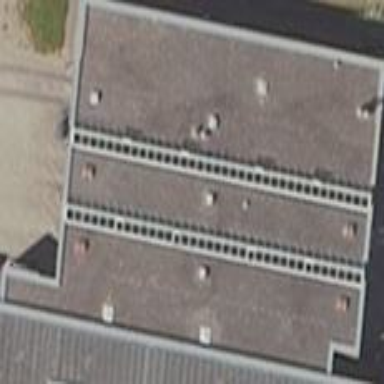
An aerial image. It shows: Building housing car repair shop.